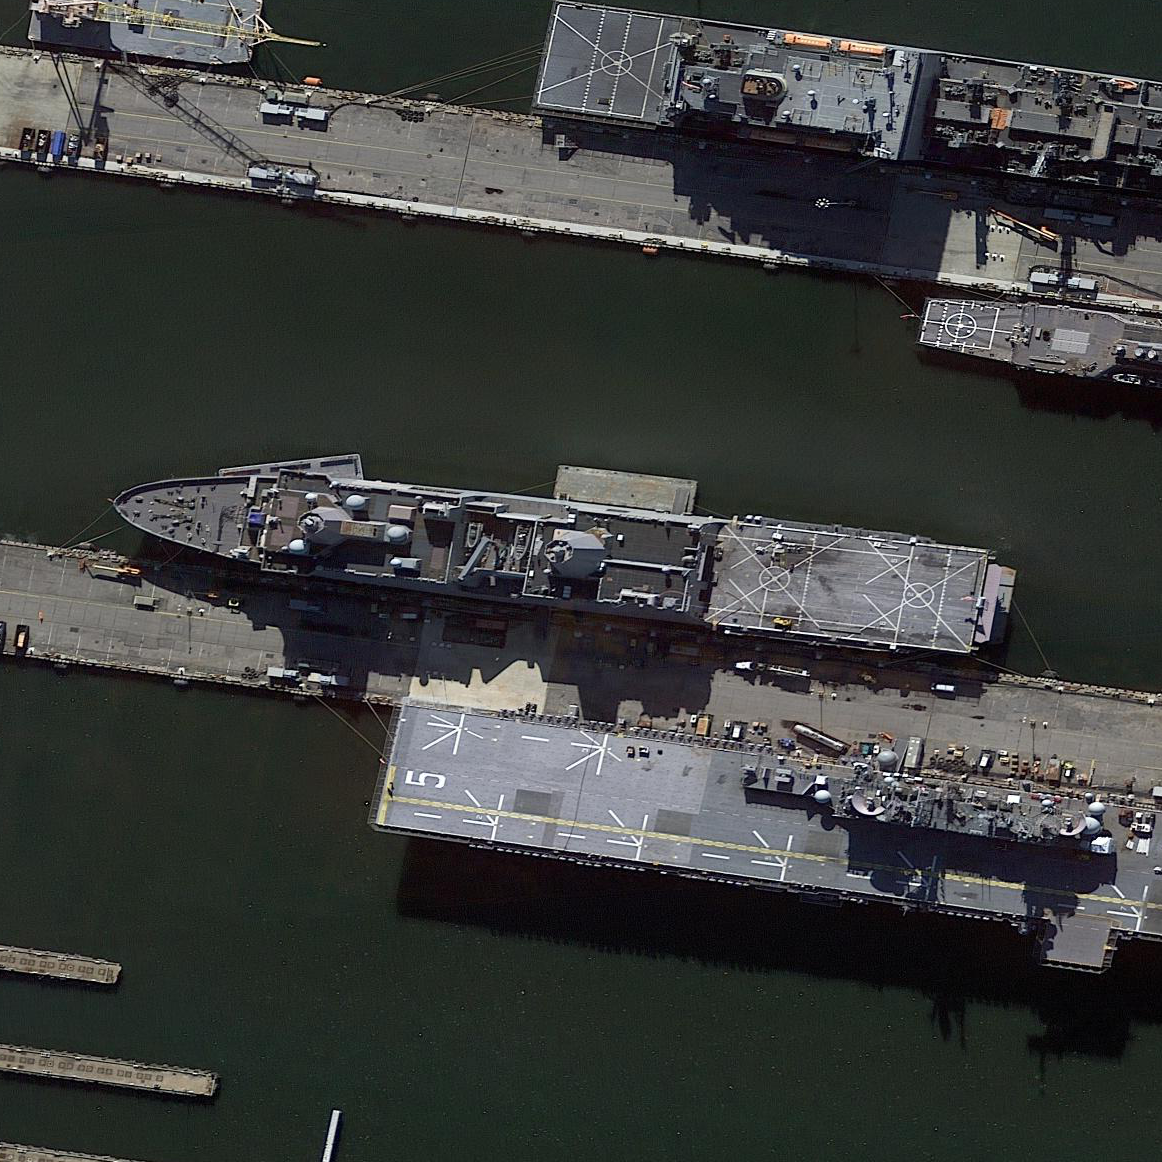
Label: combat